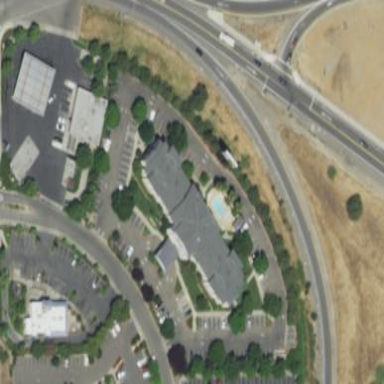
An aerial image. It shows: Hotel building.